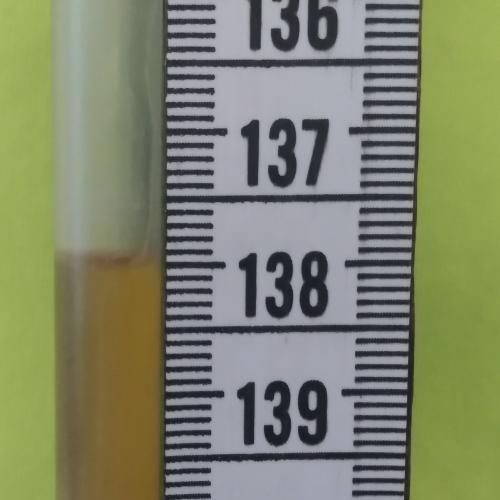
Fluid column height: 138.0 cm